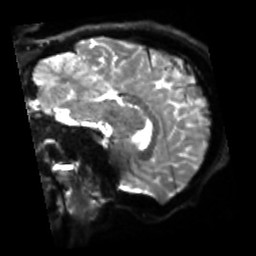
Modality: sbref
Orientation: sagittal
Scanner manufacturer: siemens
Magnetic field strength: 3 T
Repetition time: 4 s
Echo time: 0.0594 s